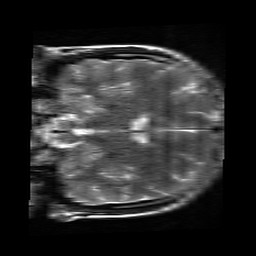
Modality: T2w
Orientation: coronal
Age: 19
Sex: female
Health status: healthy
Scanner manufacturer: siemens
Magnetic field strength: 3 T
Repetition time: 4.01 s
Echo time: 0.116 s